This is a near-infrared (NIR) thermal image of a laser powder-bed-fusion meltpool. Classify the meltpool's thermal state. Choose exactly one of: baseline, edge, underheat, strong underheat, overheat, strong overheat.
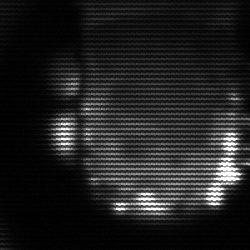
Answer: baseline